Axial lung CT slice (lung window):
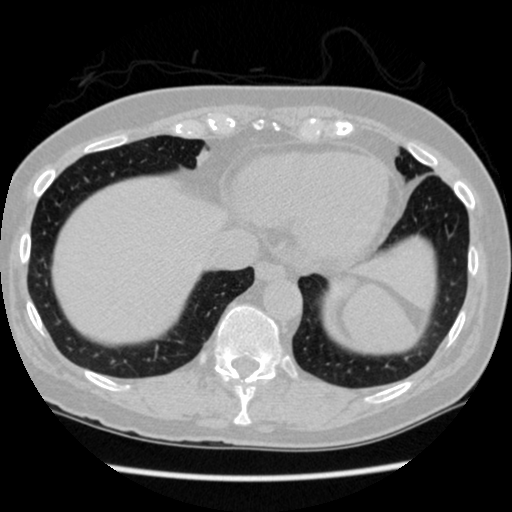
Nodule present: no